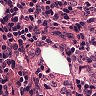
Metastatic tissue present: yes